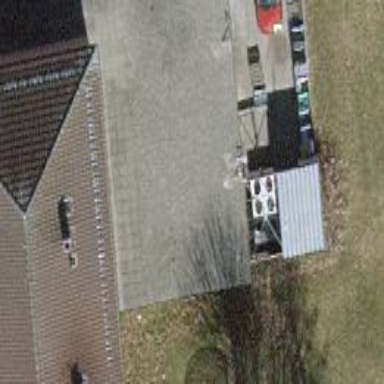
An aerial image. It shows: Flat roof building with grey roof.